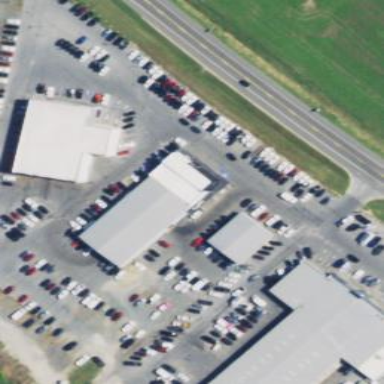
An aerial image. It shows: Building that houses car shop.